Question: I have compiled the boost binaries correctly and followed all of the instructions, but I am getting a lot of errors, and I don't know why!
Here is my 'include' setup:

This is the code I used to test boost:
'''
#include <boost/asio.hpp> // include boost
#include <iostream>
using namespace std;
using namespace boost::asio; // save tons of typing
// These are the values our port needs to connect
#ifdef _WIN32
// windows uses com ports, this depends on what com port your cable is plugged in to.
const char *PORT = "COM4";
#else
// *nix com ports
const char *PORT = "dev/ttyS3";
#endif
// Note: all the following except BAUD are the exact same as the default values
// what baud rate do we communicate at
serial_port_base::baud_rate BAUD(9600);
// how big is each "packet" of data (default is 8 bits)
serial_port_base::character_size CSIZE(8);
// what flow control is used (default is none)
serial_port_base::flow_control FLOW(serial_port_base::flow_control::none);
// what parity is used (default is none)
serial_port_base::parity PARITY(serial_port_base::parity::none);
// how many stop bits are used (default is one)
serial_port_base::stop_bits STOP(serial_port_base::stop_bits::one);
int main()
{
// create the I/O service that talks to the serial device
io_service io;
// create the serial device, note it takes the io service and the port name
serial_port port(io, PORT);
// go through and set all the options as we need them
// all of them are listed, but the default values work for most cases
port.set_option(BAUD);
port.set_option(CSIZE);
port.set_option(FLOW);
port.set_option(PARITY);
port.set_option(STOP);
// buffer to store commands
// this device reads 8 bits, meaning an unsigned char, as instructions
// varies with the device, check the manual first
unsigned char command[1] = { 0 };
// read in user value to be sent to device
int input;
cin >> input;
// Simple loop, since the only good values are [0,255]
// break when a negative number is entered.
// The cast will convert too big numbers into range.
while (input >= 0)
{
// convert our read in number into the target data type
command[0] = static_cast<unsigned char>(input);
// this is the command that sends the actual bits over the wire
// note it takes a stream and a asio::buffer
// the stream is our serial_port
// the buffer is constructed using our command buffer and
// the number of instructions to send
write(port, buffer(command, 1));
// read in the next input value
cin >> input;
}
// all done sending commands
return 0;
}
'''
My errors (I can't give any info because I don't know what the mean or what causes them):
'''
1 IntelliSense: identifier "WSA13" is undefined c:\libs\boost\boost_1_55_0\boost\asio\error.hpp 70 19 Test3
2 IntelliSense: identifier "WSA102" is undefined c:\libs\boost\boost_1_55_0\boost\asio\error.hpp 73 34 Test3
3 IntelliSense: identifier "WSA100" is undefined c:\libs\boost\boost_1_55_0\boost\asio\error.hpp 76 20 Test3
4 IntelliSense: identifier "WSA113" is undefined c:\libs\boost\boost_1_55_0\boost\asio\error.hpp 79 23 Test3
5 IntelliSense: identifier "WSA103" is undefined c:\libs\boost\boost_1_55_0\boost\asio\error.hpp 82 21 Test3
6 IntelliSense: identifier "WSA106" is undefined c:\libs\boost\boost_1_55_0\boost\asio\error.hpp 90 24 Test3
7 IntelliSense: identifier "WSA107" is undefined c:\libs\boost\boost_1_55_0\boost\asio\error.hpp 93 24 Test3
8 IntelliSense: identifier "WSA108" is undefined c:\libs\boost\boost_1_55_0\boost\asio\error.hpp 96 22 Test3
9 IntelliSense: identifier "WSA9" is undefined c:\libs\boost\boost_1_55_0\boost\asio\error.hpp 99 20 Test3
10 IntelliSense: identifier "WSA14" is undefined c:\libs\boost\boost_1_55_0\boost\asio\error.hpp 102 11 Test3
11 IntelliSense: identifier "WSA110" is undefined c:\libs\boost\boost_1_55_0\boost\asio\error.hpp 105 22 Test3
12 IntelliSense: identifier "WSA112" is undefined c:\libs\boost\boost_1_55_0\boost\asio\error.hpp 108 17 Test3
13 IntelliSense: identifier "WSA4" is undefined c:\libs\boost\boost_1_55_0\boost\asio\error.hpp 111 17 Test3
14 IntelliSense: identifier "WSA22" is undefined c:\libs\boost\boost_1_55_0\boost\asio\error.hpp 114 22 Test3
15 IntelliSense: identifier "WSA115" is undefined c:\libs\boost\boost_1_55_0\boost\asio\error.hpp 117 18 Test3
16 IntelliSense: identifier "WSA38" is undefined c:\libs\boost\boost_1_55_0\boost\asio\error.hpp 120 19 Test3
17 IntelliSense: identifier "WSA116" is undefined c:\libs\boost\boost_1_55_0\boost\asio\error.hpp 123 18 Test3
18 IntelliSense: identifier "WSA117" is undefined c:\libs\boost\boost_1_55_0\boost\asio\error.hpp 126 19 Test3
19 IntelliSense: identifier "WSA118" is undefined c:\libs\boost\boost_1_55_0\boost\asio\error.hpp 129 25 Test3
20 IntelliSense: identifier "WSA24" is undefined c:\libs\boost\boost_1_55_0\boost\asio\error.hpp 132 20 Test3
21 IntelliSense: identifier "WSA119" is undefined c:\libs\boost\boost_1_55_0\boost\asio\error.hpp 135 21 Test3
22 IntelliSense: identifier "WSA123" is undefined c:\libs\boost\boost_1_55_0\boost\asio\error.hpp 148 24 Test3
23 IntelliSense: identifier "WSA126" is undefined c:\libs\boost\boost_1_55_0\boost\asio\error.hpp 151 19 Test3
24 IntelliSense: identifier "WSA128" is undefined c:\libs\boost\boost_1_55_0\boost\asio\error.hpp 154 16 Test3
25 IntelliSense: identifier "WSA130" is undefined c:\libs\boost\boost_1_55_0\boost\asio\error.hpp 162 29 Test3
26 IntelliSense: identifier "WSA138" is undefined c:\libs\boost\boost_1_55_0\boost\asio\error.hpp 168 15 Test3
27 IntelliSense: identifier "WSA140" is undefined c:\libs\boost\boost_1_55_0\boost\asio\error.hpp 176 17 Test3
28 IntelliSense: identifier "WSA11001L" is undefined c:\libs\boost\boost_1_55_0\boost\asio\error.hpp 182 20 Test3
29 IntelliSense: identifier "WSA11002L" is undefined c:\libs\boost\boost_1_55_0\boost\asio\error.hpp 185 30 Test3
30 IntelliSense: identifier "WSA11004L" is undefined c:\libs\boost\boost_1_55_0\boost\asio\error.hpp 188 13 Test3
31 IntelliSense: identifier "WSA11003L" is undefined c:\libs\boost\boost_1_55_0\boost\asio\error.hpp 191 17 Test3
32 IntelliSense: identifier "BOOST_ASIO_OS_DEF_0x00000002" is undefined c:\libs\boost\boost_1_55_0\boost\asio\ip\resolver_query_base.hpp 66 22 Test3
33 IntelliSense: identifier "BOOST_ASIO_OS_DEF_0x00000001" is undefined c:\libs\boost\boost_1_55_0\boost\asio\ip\resolver_query_base.hpp 67 15 Test3
34 IntelliSense: identifier "BOOST_ASIO_OS_DEF_0x00000004" is undefined c:\libs\boost\boost_1_55_0\boost\asio\ip\resolver_query_base.hpp 68 20 Test3
35 IntelliSense: identifier "BOOST_ASIO_OS_DEF_0x00000008" is undefined c:\libs\boost\boost_1_55_0\boost\asio\ip\resolver_query_base.hpp 69 23 Test3
36 IntelliSense: identifier "BOOST_ASIO_OS_DEF_0x00000800" is undefined c:\libs\boost\boost_1_55_0\boost\asio\ip\resolver_query_base.hpp 70 17 Test3
37 IntelliSense: identifier "BOOST_ASIO_OS_DEF_0x00000100" is undefined c:\libs\boost\boost_1_55_0\boost\asio\ip\resolver_query_base.hpp 71 20 Test3
38 IntelliSense: identifier "BOOST_ASIO_OS_DEF_0x00000400" is undefined c:\libs\boost\boost_1_55_0\boost\asio\ip\resolver_query_base.hpp 72 26 Test3
39 IntelliSense: identifier "BOOST_ASIO_OS_DEF_0" is undefined c:\libs\boost\boost_1_55_0\boost\asio\ip\multicast.hpp 51 3 Test3
40 IntelliSense: identifier "BOOST_ASIO_OS_DEF_12" is undefined c:\libs\boost\boost_1_55_0\boost\asio\ip\multicast.hpp 52 3 Test3
41 IntelliSense: identifier "BOOST_ASIO_OS_DEF_13" is undefined c:\libs\boost\boost_1_55_0\boost\asio\ip\multicast.hpp 80 3 Test3
42 IntelliSense: identifier "BOOST_ASIO_OS_DEF_9" is undefined c:\libs\boost\boost_1_55_0\boost\asio\ip\multicast.hpp 108 3 Test3
43 IntelliSense: identifier "BOOST_ASIO_OS_DEF_10" is undefined c:\libs\boost\boost_1_55_0\boost\asio\ip\multicast.hpp 144 3 Test3
44 IntelliSense: identifier "BOOST_ASIO_OS_DEF_11" is undefined c:\libs\boost\boost_1_55_0\boost\asio\ip\multicast.hpp 181 3 Test3
45 IntelliSense: identifier "BOOST_ASIO_OS_DEF_0x0001" is undefined c:\libs\boost\boost_1_55_0\boost\asio\ip\tcp.hpp 126 37 Test3
46 IntelliSense: identifier "BOOST_ASIO_OS_DEF_0" is undefined c:\libs\boost\boost_1_55_0\boost\asio\ip\unicast.hpp 59 3 Test3
47 IntelliSense: identifier "BOOST_ASIO_OS_DEF_4" is undefined c:\libs\boost\boost_1_55_0\boost\asio\ip\unicast.hpp 60 3 Test3
'''
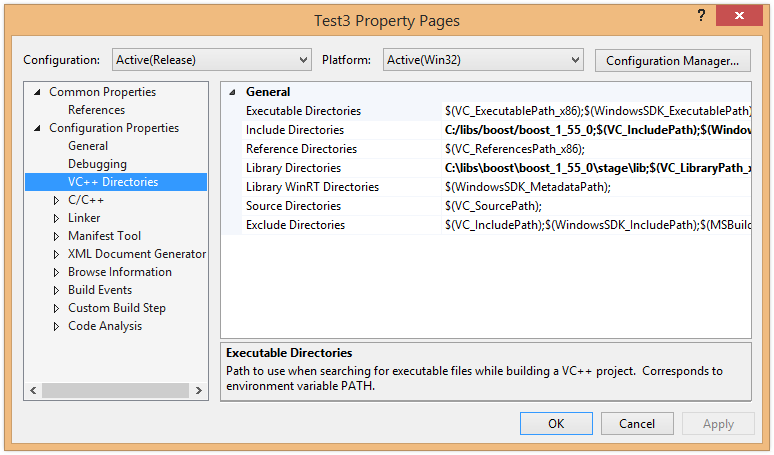
Answer: From the <URL>:
>
### Known Bugs with Visual Studio 2013/Visual C++ 12
Visual Studio 2013 was released quite late in the release process, so there exist several unresolved issues. These include:
- Serialization can't compile because of a missing include.
- Using has_member_function_callable_with from Boost.Container's allocator_traits causes a compile error (#9332).
- In libraries such as Unordered and MultiIndex, calling overloaded functions with initializer lists can result in a compile error, with Visual C++ claiming that the overloads are ambiguous. This is a Visual C++ bug and it isn't clear if there's a good workaround. This won't affect code that doesn't use initializer lists, or uses an initializer list that doesn't require an implicit conversion (i.e. an initializer list of the container's exact value type).
- Thread: ex_scoped_thread compile fails (#9333).
Note that VC++ 12 isn't fully supported, and even if Boost does compile doesn't necessarily mean that it won't have runtime bugs (which means, sadly, you'll have to make work-arounds for them). If you ever find more bugs in Boost, <URL>.